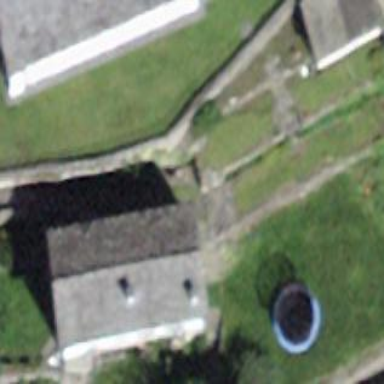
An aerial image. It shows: Detached building.